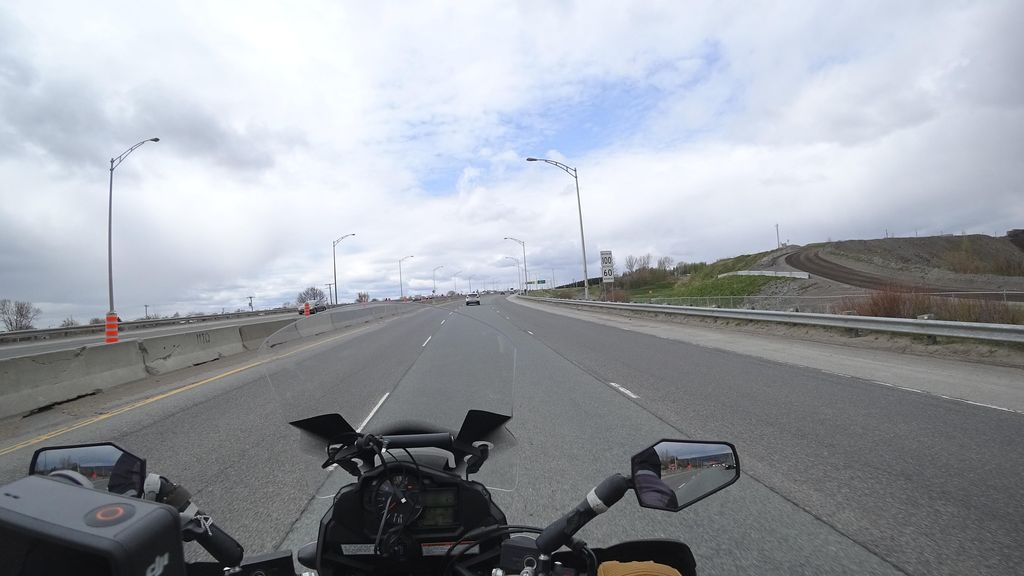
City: quebec_city